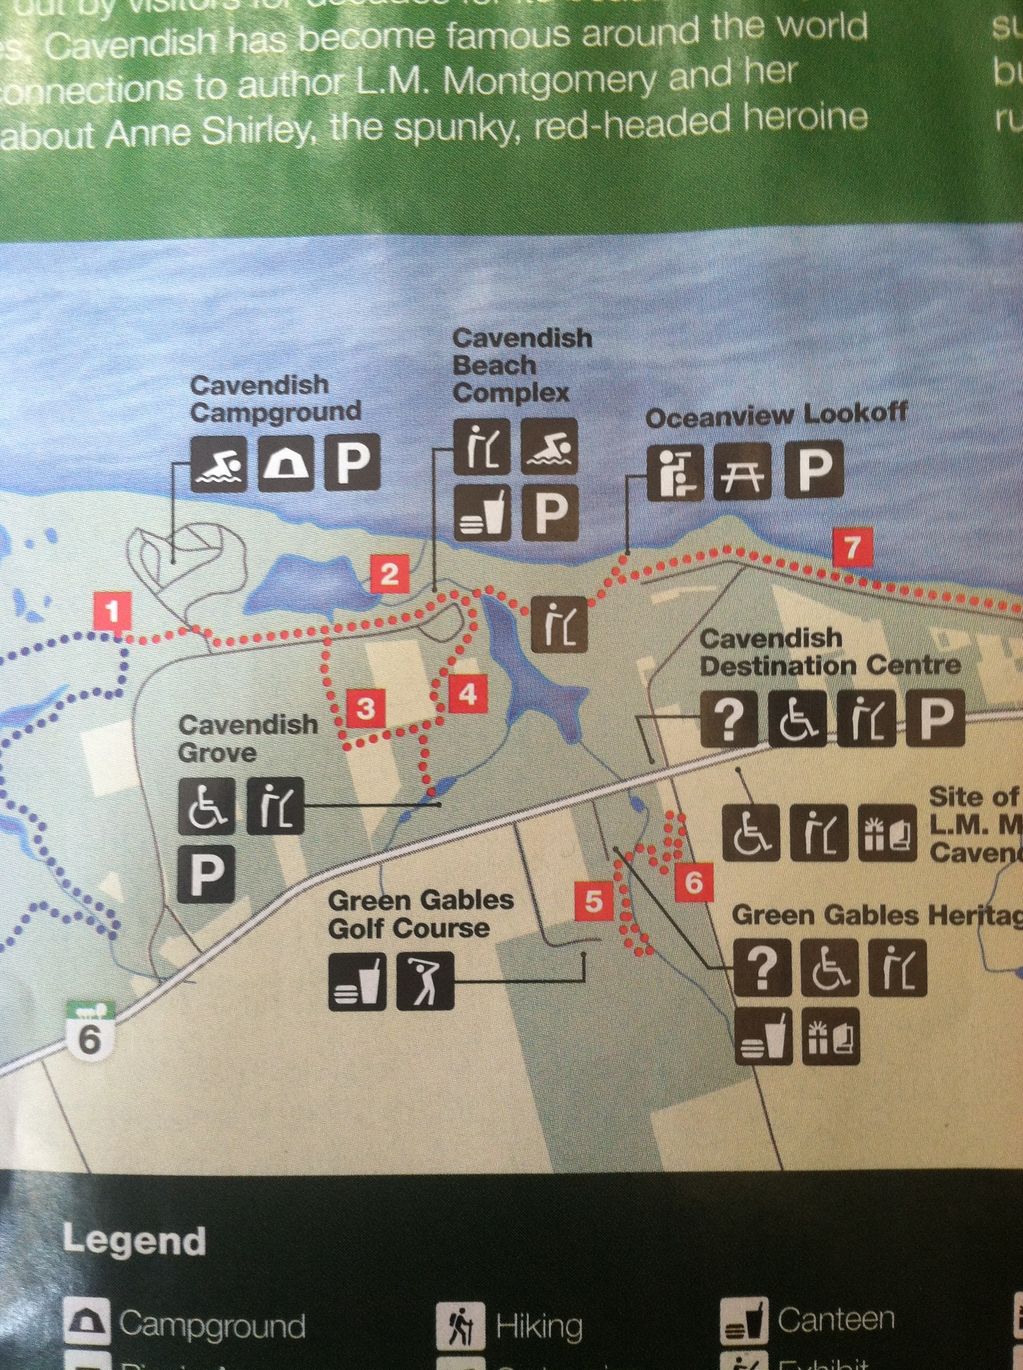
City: charlottetown